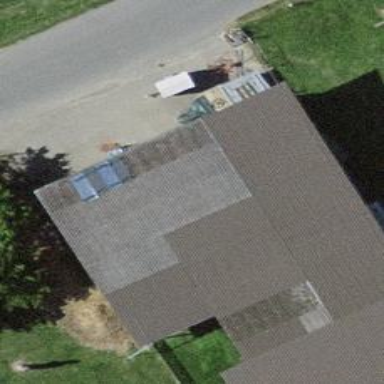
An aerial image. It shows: Barn.